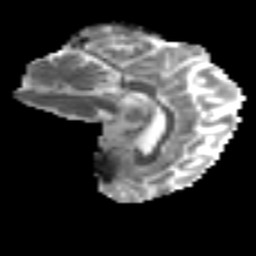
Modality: MD
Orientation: sagittal
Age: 46
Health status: ill
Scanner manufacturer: philips
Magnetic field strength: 3 T
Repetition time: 9 s
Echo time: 0.127 s